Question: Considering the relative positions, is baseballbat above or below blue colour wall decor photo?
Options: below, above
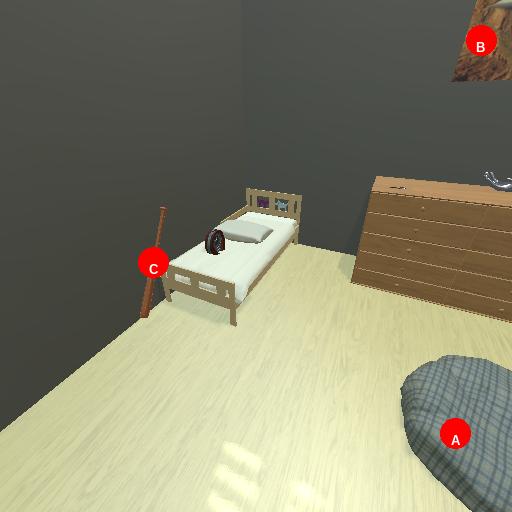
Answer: below